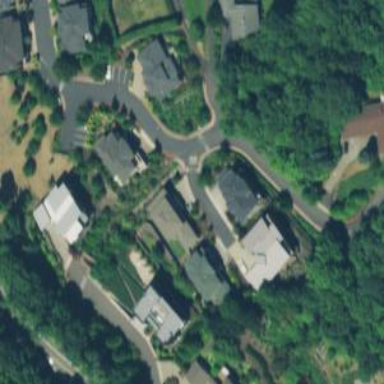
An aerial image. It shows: Residential road with sidewalk on the left.